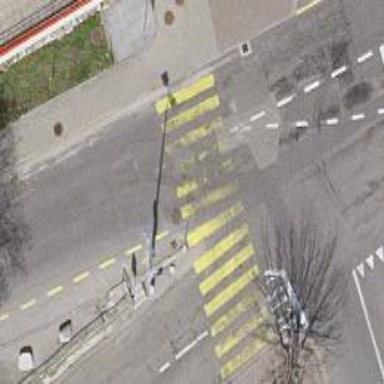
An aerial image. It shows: Uncontrolled road crossing with markings.